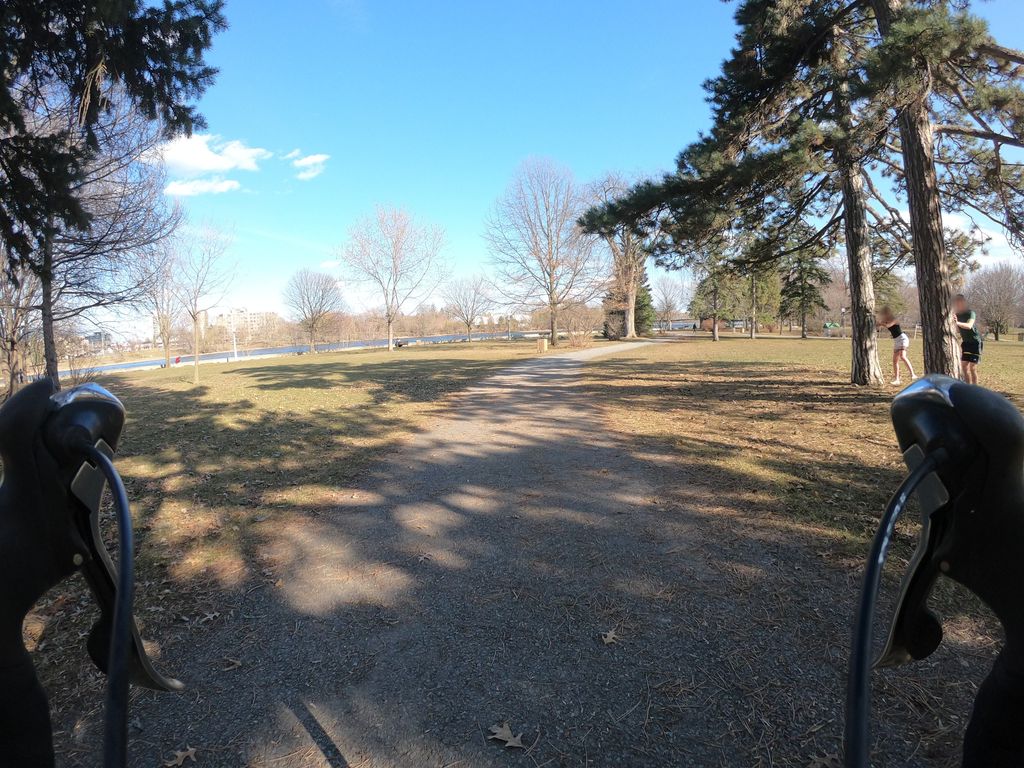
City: ottawa-gatineau